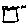
Label: square